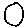
Label: moon